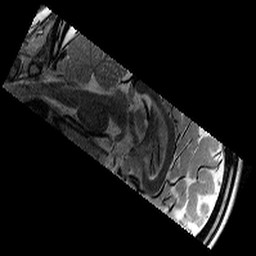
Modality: T2w
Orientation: sagittal
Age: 12
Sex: male
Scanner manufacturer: siemens
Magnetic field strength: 3 T
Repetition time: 9.23 s
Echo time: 0.067 s